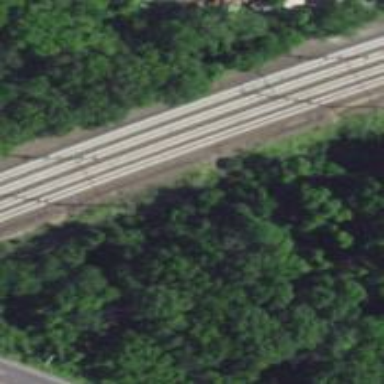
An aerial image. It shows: Culvert tunnel.